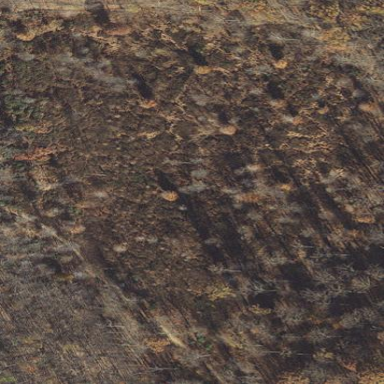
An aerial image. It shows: Area covered in scrub vegetation.